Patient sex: M
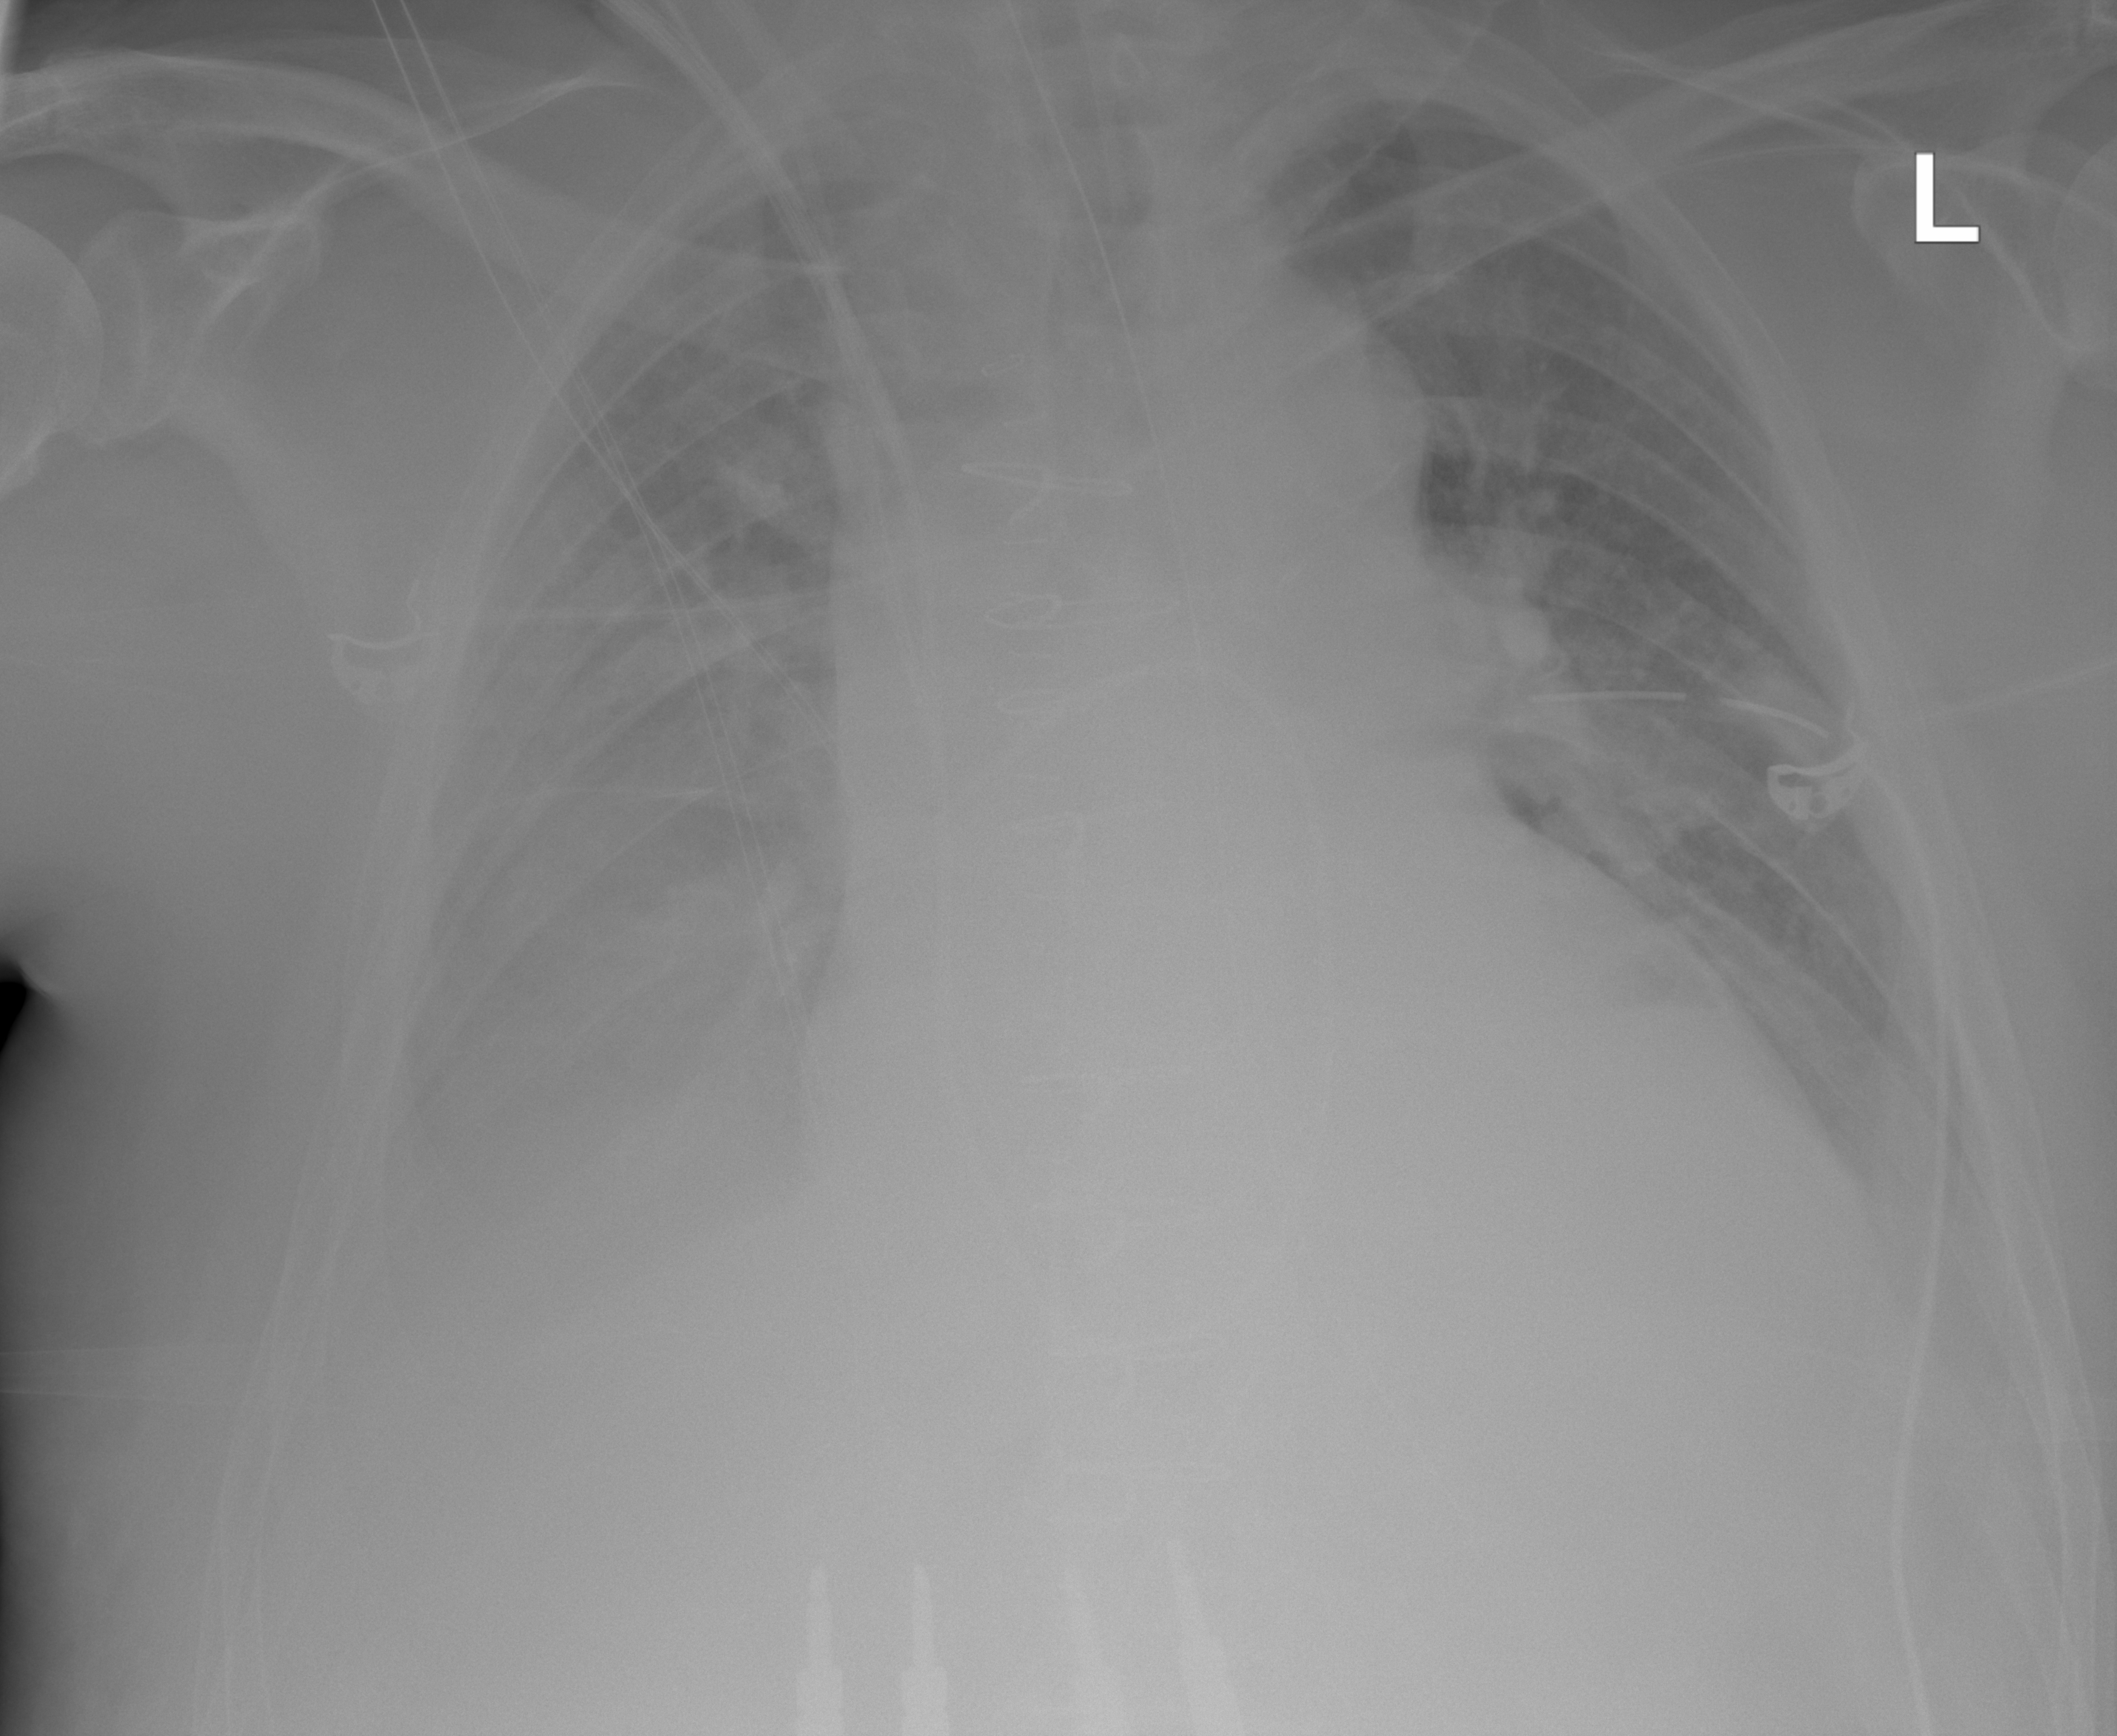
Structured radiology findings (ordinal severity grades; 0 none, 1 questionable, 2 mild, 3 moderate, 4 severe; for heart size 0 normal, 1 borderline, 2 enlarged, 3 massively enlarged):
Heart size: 2
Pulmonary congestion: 2
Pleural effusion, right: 3
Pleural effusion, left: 2
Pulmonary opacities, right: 0
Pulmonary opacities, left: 1
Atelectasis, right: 2
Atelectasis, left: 2